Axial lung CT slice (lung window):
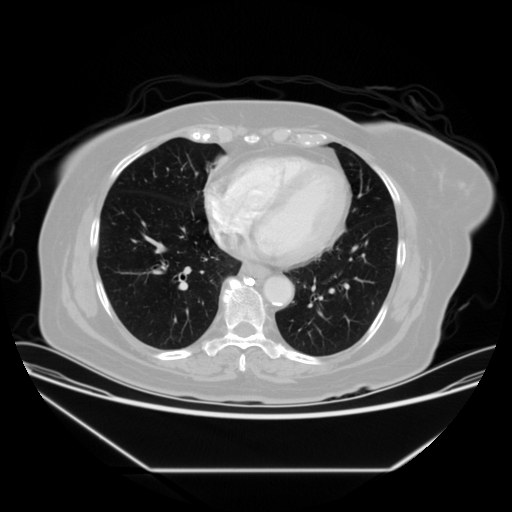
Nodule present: no